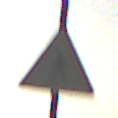
Verkehrszeichen: FussgaengerRechts
Umgebung: Outdoor, Suburban
Tageszeit: SunriseSunset
Wetter: PartlyCloudy
Licht: Natural
Jahreszeit: NotSpecified
Kontrast: HighContrast